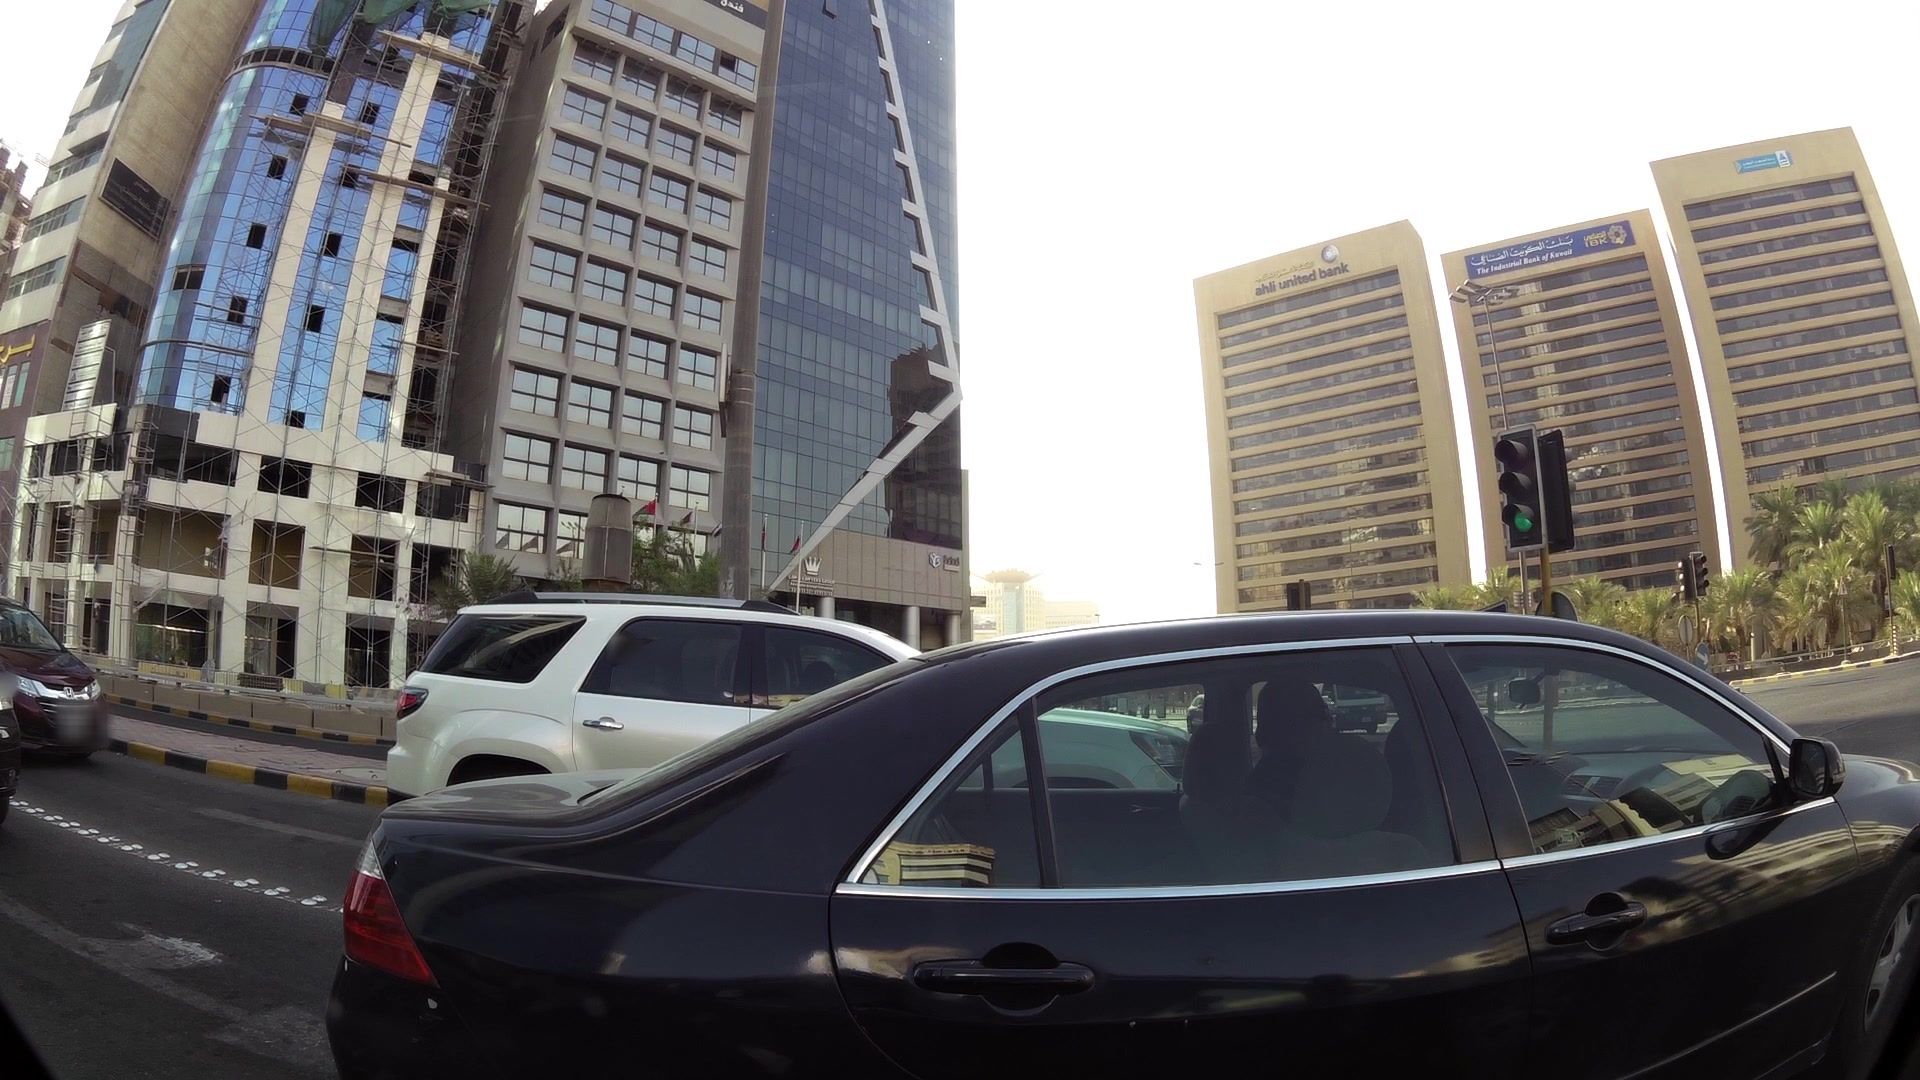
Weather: clear
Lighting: day
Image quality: good
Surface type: driving surface
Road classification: primary, primary_link
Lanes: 2
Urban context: urban centre
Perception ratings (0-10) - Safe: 6.3, Lively: 7.88, Beautiful: 2.59, Boring: 1.71, Depressing: 4.58, Wealthy: 8.46